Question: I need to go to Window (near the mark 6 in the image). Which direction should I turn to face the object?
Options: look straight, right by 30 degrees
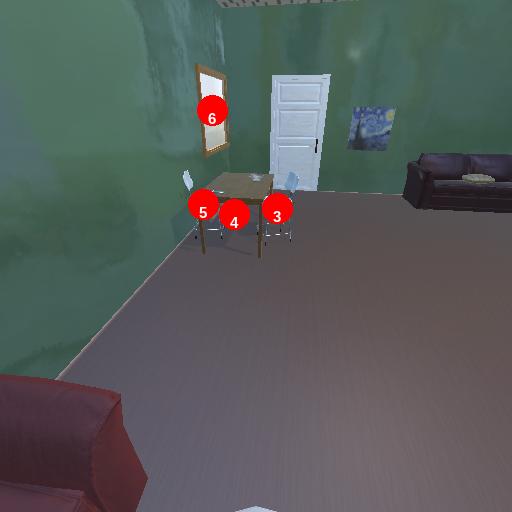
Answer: look straight